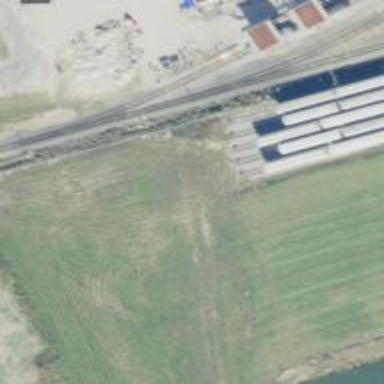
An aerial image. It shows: Railway spur service.